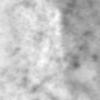
Label: no_change